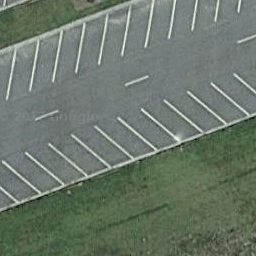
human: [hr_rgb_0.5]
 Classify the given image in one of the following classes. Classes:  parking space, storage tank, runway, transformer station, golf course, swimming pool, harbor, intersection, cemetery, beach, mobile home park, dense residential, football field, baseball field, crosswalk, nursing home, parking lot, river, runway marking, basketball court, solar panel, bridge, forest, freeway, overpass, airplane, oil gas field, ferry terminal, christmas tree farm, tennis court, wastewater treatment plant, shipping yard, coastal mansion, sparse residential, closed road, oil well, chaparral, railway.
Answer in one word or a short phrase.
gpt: parking space